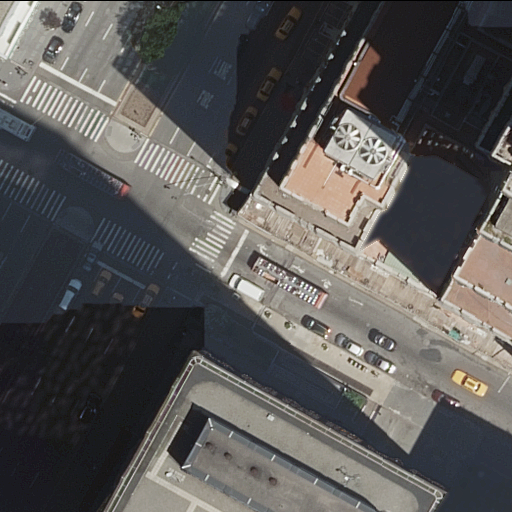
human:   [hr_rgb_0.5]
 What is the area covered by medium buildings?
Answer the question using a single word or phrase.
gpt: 108m2

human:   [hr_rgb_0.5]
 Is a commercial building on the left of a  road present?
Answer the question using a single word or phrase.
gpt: yes

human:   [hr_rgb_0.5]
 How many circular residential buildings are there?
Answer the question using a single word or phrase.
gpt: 0

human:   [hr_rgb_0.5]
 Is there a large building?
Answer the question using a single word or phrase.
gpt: yes

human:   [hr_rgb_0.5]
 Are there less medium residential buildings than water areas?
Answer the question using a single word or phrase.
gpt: no

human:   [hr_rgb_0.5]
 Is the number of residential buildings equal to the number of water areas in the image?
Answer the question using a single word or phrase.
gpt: no

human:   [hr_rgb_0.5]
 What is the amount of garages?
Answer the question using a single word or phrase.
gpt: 0

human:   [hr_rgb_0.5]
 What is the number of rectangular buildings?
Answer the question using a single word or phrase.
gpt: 4

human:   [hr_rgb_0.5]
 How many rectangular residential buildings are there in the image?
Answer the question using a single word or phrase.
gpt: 2

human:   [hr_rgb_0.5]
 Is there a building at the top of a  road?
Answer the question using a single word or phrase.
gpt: yes

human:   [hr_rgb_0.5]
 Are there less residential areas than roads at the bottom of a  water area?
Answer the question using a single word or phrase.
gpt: no

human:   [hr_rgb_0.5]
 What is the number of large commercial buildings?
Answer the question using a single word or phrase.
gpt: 1

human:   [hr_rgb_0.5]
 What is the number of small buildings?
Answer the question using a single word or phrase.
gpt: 1

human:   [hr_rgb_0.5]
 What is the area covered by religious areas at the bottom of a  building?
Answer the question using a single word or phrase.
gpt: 0m2

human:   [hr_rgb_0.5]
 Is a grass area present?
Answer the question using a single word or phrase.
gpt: no

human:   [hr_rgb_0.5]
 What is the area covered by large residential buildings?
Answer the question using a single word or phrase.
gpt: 788m2

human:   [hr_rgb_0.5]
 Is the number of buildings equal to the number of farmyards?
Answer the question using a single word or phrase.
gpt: no

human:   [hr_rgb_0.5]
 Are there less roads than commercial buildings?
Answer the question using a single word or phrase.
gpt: no

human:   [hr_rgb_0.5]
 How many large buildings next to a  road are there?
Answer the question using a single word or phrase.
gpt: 2

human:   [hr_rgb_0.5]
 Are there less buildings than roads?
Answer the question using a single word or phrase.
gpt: no

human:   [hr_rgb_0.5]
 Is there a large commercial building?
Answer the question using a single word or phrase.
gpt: yes

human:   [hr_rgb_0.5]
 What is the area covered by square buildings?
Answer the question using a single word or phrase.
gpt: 0m2

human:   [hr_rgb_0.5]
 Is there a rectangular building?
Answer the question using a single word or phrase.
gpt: yes

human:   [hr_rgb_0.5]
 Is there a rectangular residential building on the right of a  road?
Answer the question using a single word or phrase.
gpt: yes

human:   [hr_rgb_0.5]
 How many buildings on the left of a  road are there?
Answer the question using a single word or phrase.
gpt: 2

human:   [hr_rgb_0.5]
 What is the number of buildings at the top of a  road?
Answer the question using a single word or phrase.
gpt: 2

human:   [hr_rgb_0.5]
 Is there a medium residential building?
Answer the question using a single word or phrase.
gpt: no

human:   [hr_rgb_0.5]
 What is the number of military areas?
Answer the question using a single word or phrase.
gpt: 0

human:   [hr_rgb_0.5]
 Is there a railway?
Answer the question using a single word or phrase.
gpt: no

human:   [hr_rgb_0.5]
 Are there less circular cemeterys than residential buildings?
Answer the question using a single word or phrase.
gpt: yes

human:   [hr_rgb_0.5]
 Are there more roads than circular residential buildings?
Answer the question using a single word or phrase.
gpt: yes

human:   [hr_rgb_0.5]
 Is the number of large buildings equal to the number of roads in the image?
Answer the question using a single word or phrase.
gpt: no

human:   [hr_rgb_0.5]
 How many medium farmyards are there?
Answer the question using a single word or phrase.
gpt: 0

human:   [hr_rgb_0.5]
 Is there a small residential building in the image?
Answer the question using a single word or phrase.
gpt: yes

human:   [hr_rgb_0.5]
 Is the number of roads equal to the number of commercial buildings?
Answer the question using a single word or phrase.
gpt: no

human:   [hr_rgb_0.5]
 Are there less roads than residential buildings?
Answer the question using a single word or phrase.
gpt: no